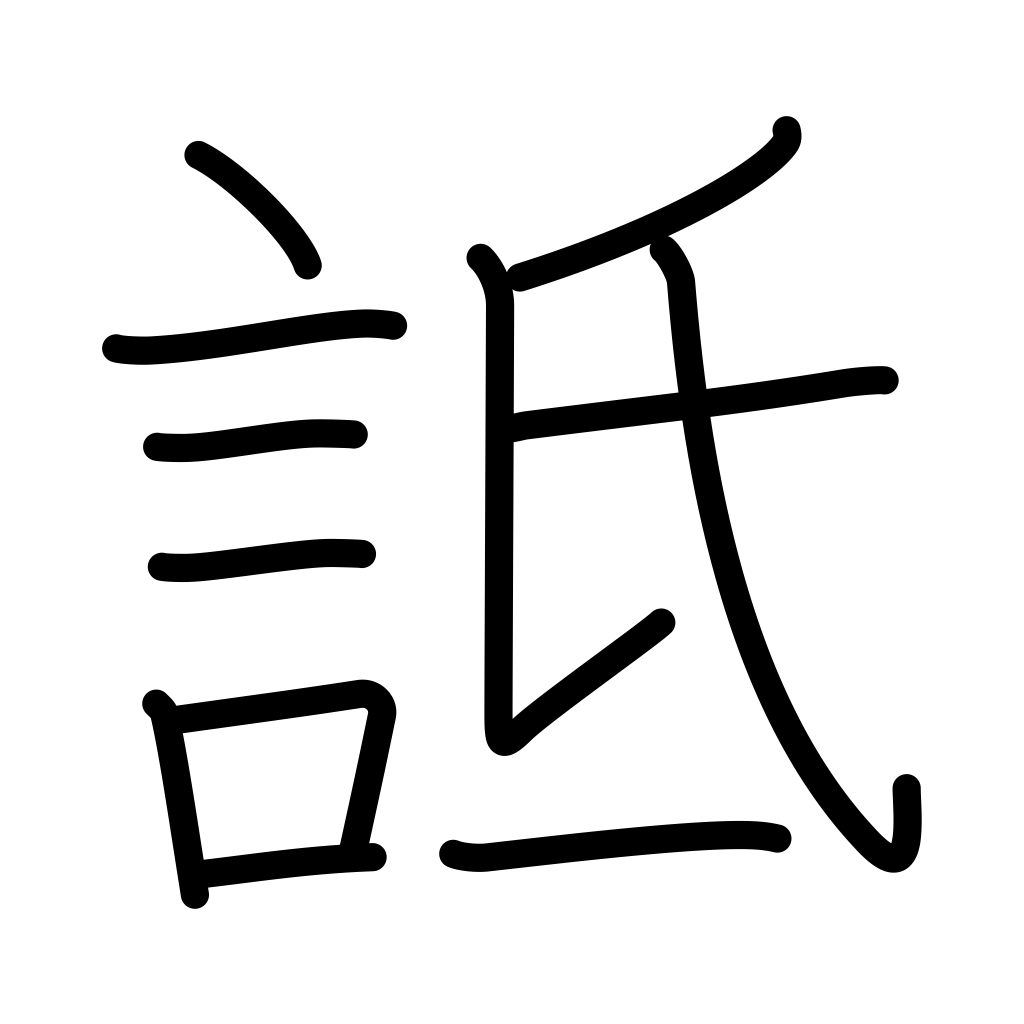
Meaning: vilify, denounce